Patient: sex M, age 78
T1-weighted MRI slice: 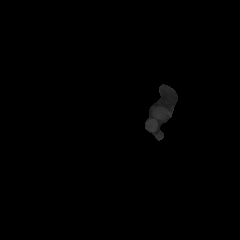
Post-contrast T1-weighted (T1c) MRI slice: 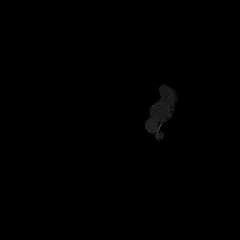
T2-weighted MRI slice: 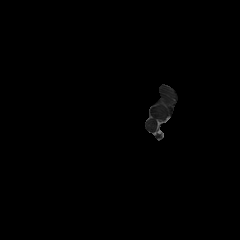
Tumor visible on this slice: no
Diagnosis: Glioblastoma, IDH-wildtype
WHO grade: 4